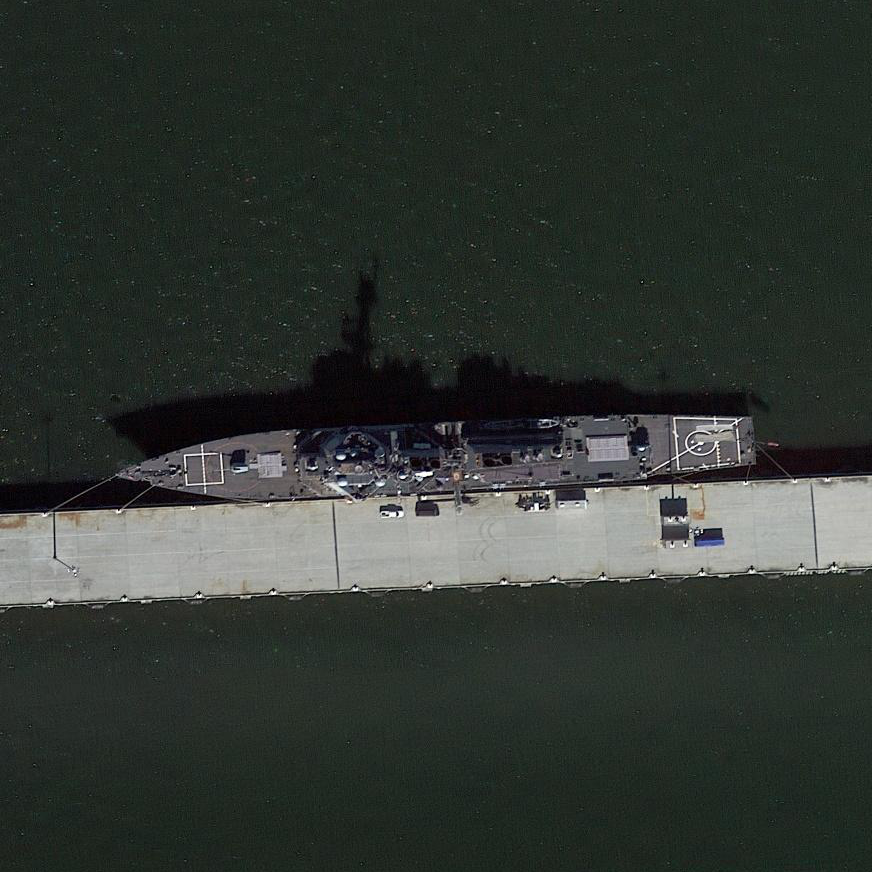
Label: destroyer